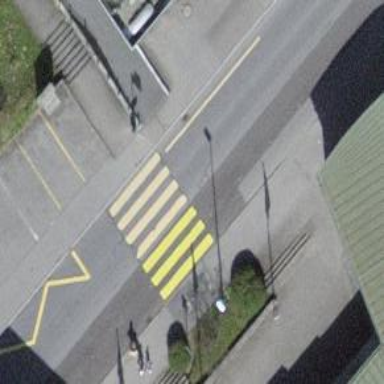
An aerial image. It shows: Kerb serving as barrier.